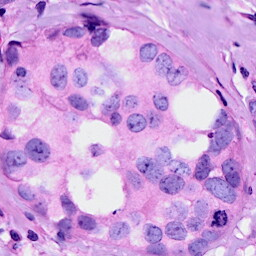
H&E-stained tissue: Breast